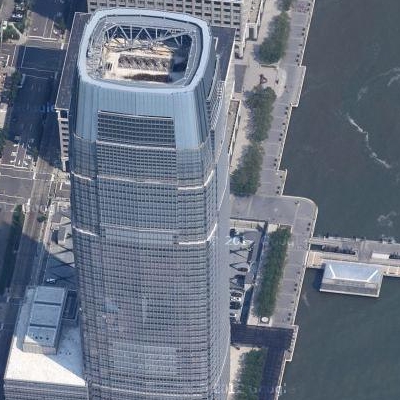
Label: cIndustry